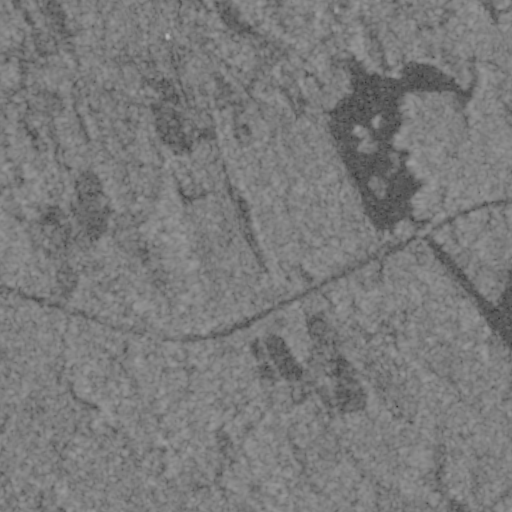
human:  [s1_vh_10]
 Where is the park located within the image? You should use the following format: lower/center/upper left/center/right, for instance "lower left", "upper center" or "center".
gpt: The park is located in the upper right of the image.
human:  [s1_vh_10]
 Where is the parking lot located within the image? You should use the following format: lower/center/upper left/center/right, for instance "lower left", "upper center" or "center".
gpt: The parking lot is located in the center right of the image.
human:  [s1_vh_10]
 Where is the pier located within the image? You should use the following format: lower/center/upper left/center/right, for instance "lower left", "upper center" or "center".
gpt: The pier is located in the center right of the image.
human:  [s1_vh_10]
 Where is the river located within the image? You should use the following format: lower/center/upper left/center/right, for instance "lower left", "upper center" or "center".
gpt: The river is located in the upper right of the image.
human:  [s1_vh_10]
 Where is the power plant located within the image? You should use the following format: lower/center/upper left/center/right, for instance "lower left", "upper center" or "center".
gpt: There is no power plant in the image.

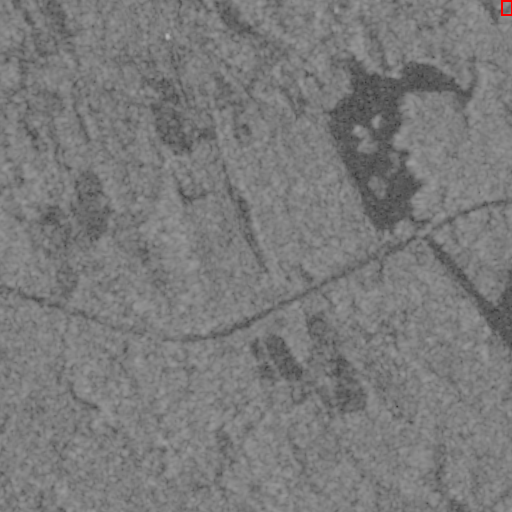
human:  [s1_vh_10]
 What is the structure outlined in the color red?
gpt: The structure outlined in red is a park.
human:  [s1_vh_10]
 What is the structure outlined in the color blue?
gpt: There is no blue outline.